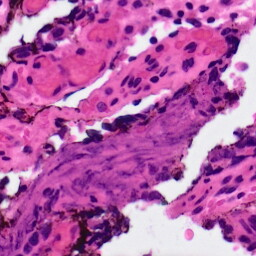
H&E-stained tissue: Ovarian